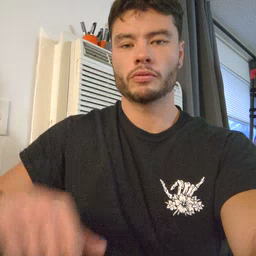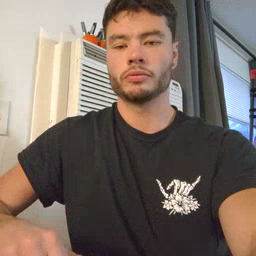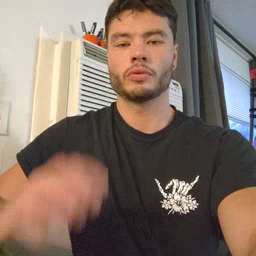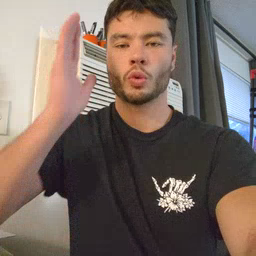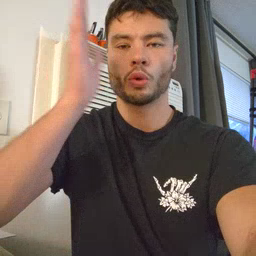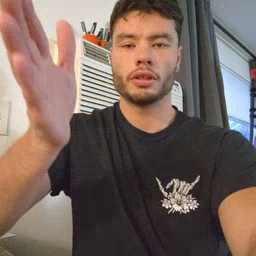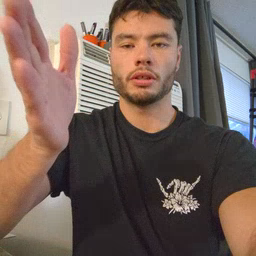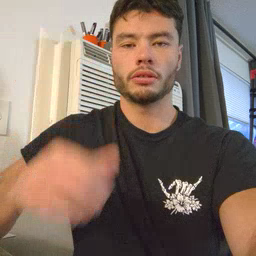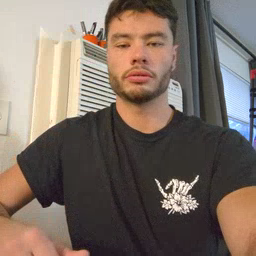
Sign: will